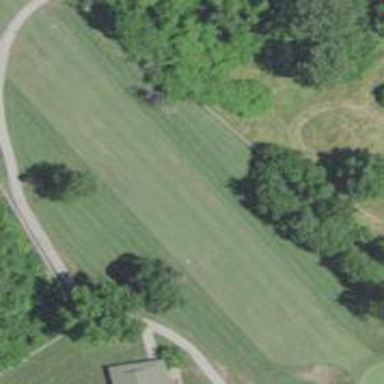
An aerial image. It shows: Golf fairway surrounded by grass.